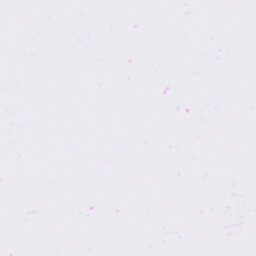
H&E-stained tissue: Lung